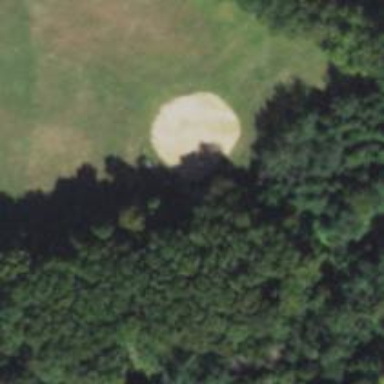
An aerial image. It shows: Baseball pitch for leisure and sports activities.